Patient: sex F, age 70
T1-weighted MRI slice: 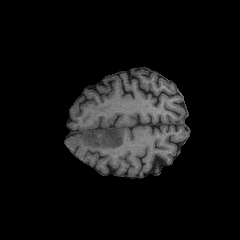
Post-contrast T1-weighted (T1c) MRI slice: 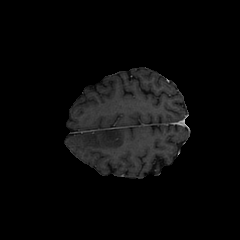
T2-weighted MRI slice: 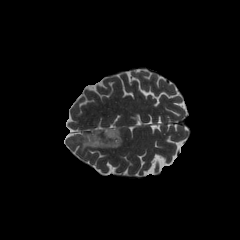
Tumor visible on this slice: yes
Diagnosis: Oligodendroglioma, IDH-mutant, 1p/19q-codeleted
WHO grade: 2